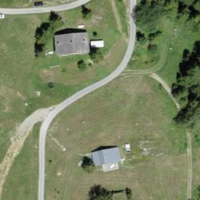
EUNIS habitat code: 23
Species observed at this site:
Euphorbia cyparissias
Plantago media
Tussilago farfara